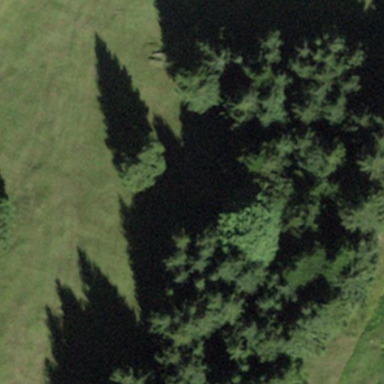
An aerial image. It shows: Forest area.